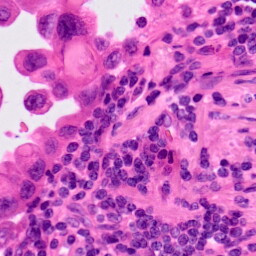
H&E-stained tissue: Lung